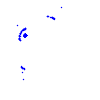
Particle: pion